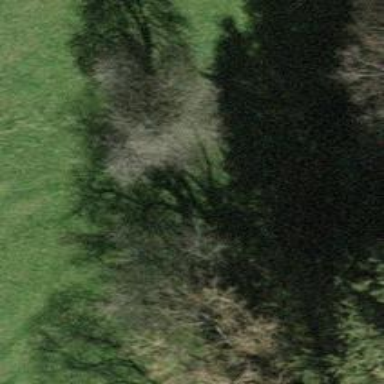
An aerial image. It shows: Single tag "natural: tree."